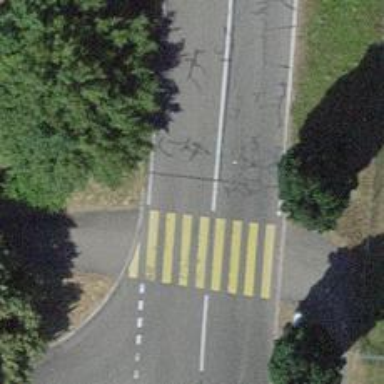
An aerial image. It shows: Uncontrolled zebra crossing with yellow markings.